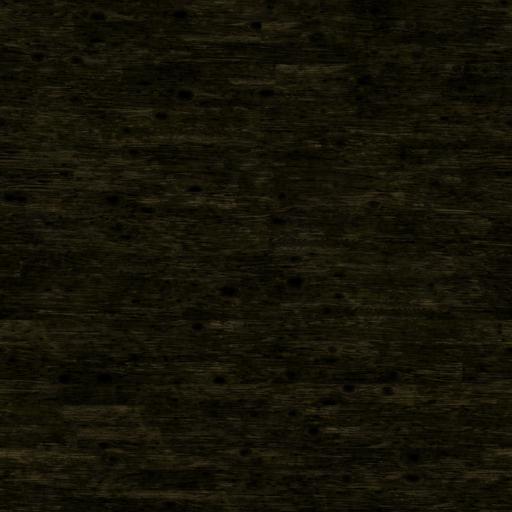
Tags: planks